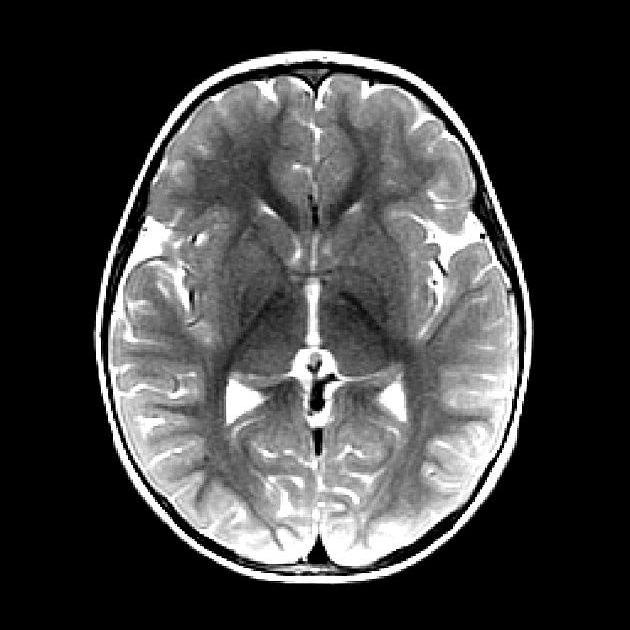
Label: notumor